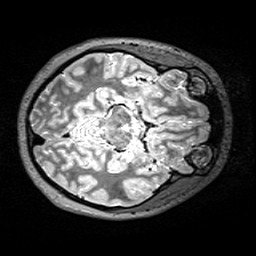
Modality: T2w
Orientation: axial
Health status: healthy
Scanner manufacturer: siemens
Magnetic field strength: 3 T
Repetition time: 4.8 s
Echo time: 0.458 s